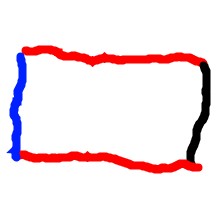
Shape: rectangle